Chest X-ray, PA view. Patient: 55 years old, sex M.
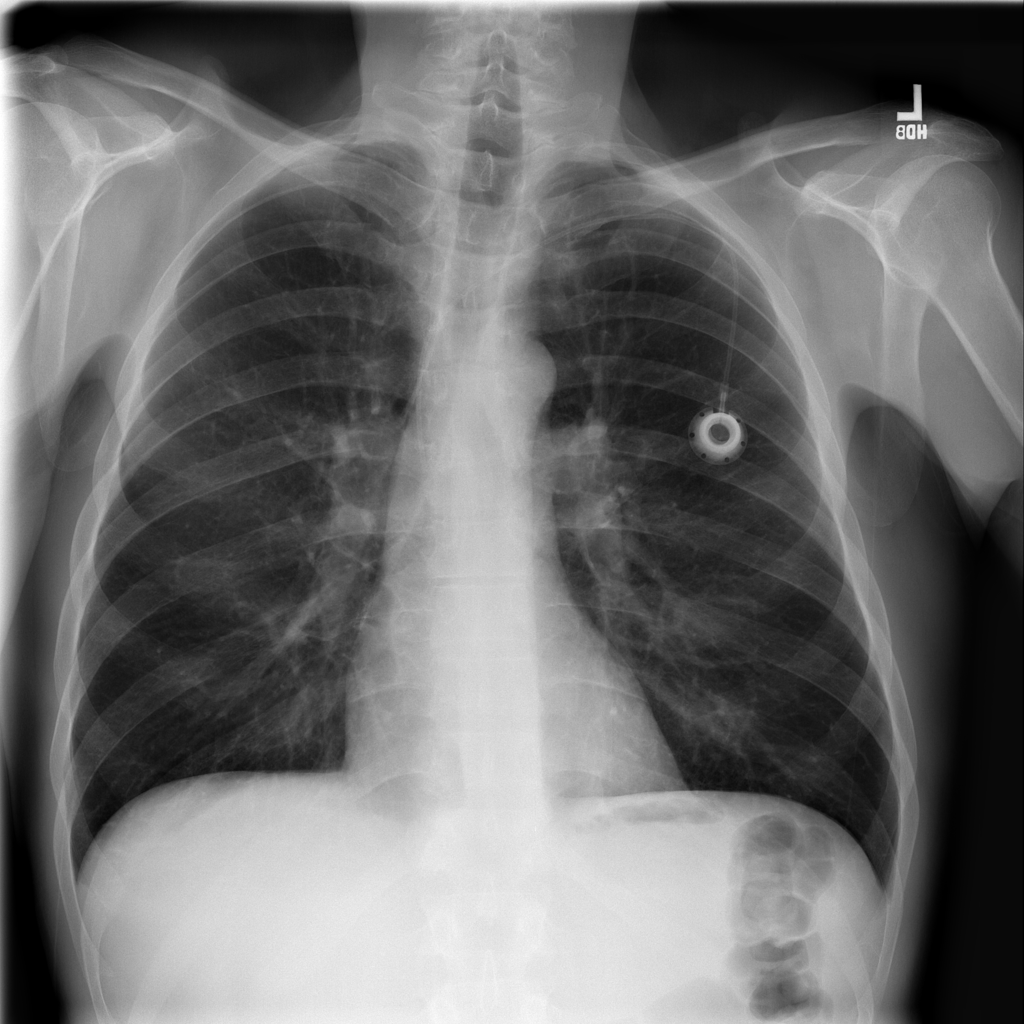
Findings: No Finding